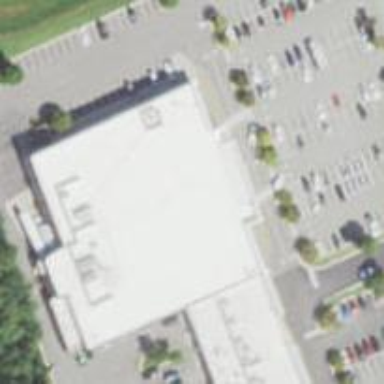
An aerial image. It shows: Supermarket.